Interaction volume radius: 5 \u00c5
Interaction volume height: 10 \u00c5
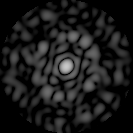
Disorder parameter: 0.7389